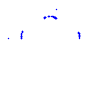
Particle: pion